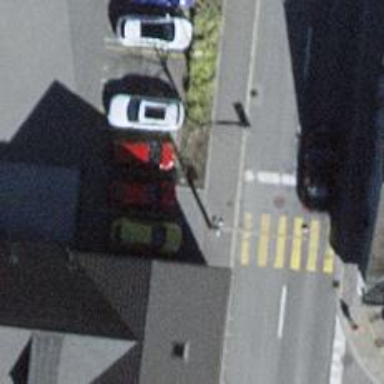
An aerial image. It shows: Enforcement at the location includes traffic signals.